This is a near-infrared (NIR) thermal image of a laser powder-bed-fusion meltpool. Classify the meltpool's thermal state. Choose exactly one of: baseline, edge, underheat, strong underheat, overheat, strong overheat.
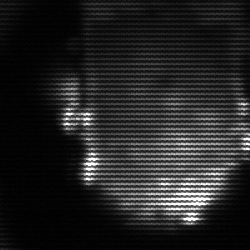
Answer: baseline